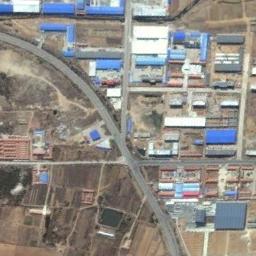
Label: industrial_area